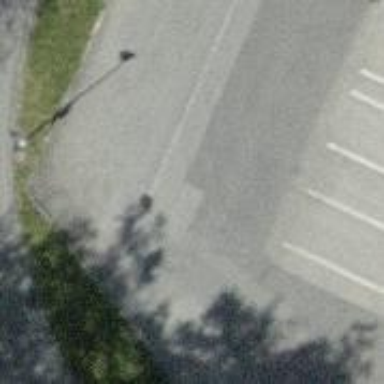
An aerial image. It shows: Paved alley serving as service road.